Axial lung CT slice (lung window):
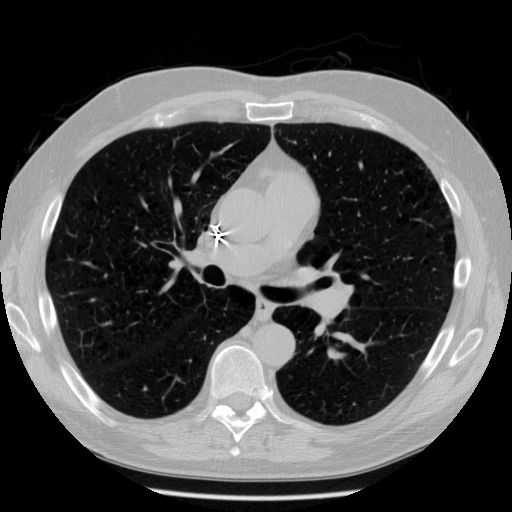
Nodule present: no